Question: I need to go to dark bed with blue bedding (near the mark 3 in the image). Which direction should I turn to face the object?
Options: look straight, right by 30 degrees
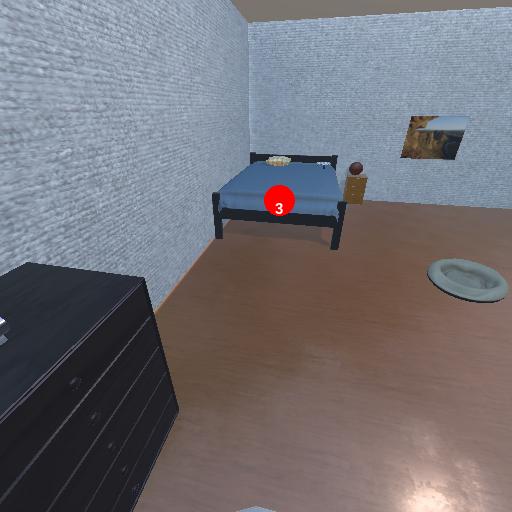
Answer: look straight